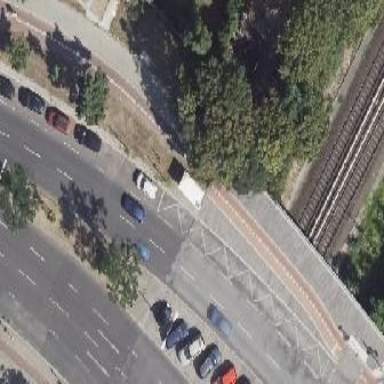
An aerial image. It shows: Designated cycleway area.